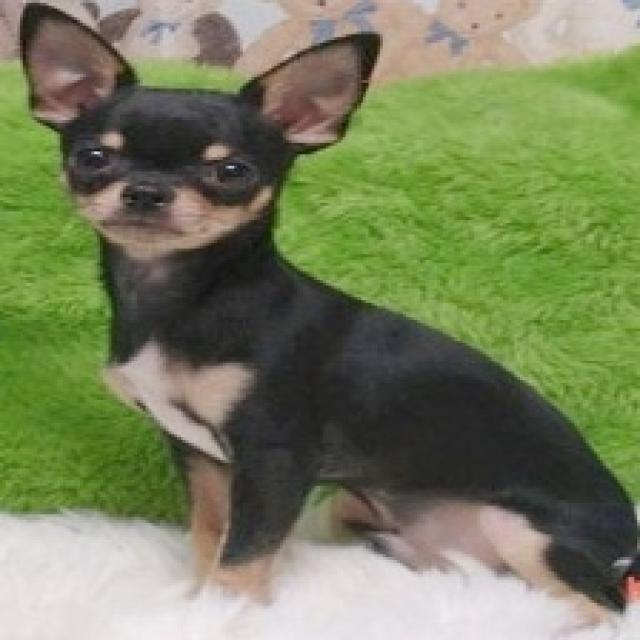
Healthy canine skin — no visible lesions, inflammation, or abnormalities. The skin and coat appear normal.